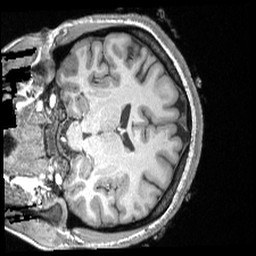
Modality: T1w
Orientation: coronal